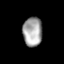
Tissue: lung
Cell type: Epithelial cells
Senescence score: 0.6367
Nuclear area (px): 556
Mean DAPI intensity: 163.396